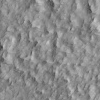
Atmospheric dust classification: not_dusty